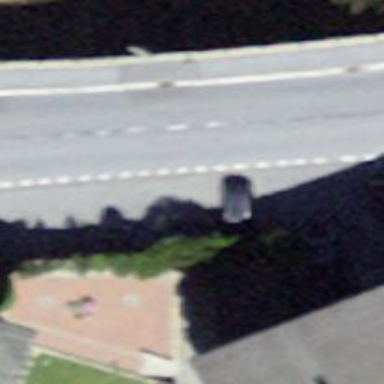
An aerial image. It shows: Crossing on the road.